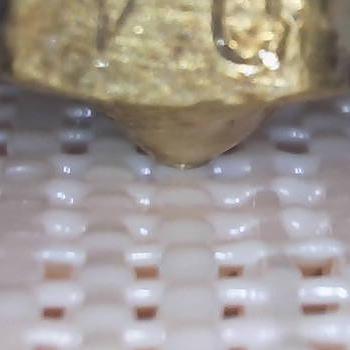
Flow rate: 238%